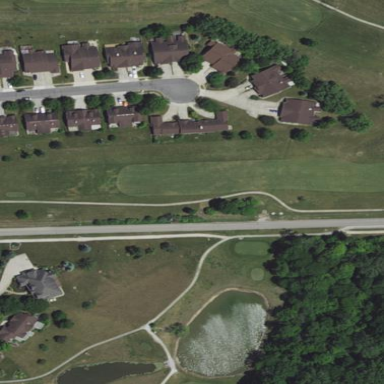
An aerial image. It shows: Golf course surrounded by greenery.